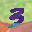
Label: 3